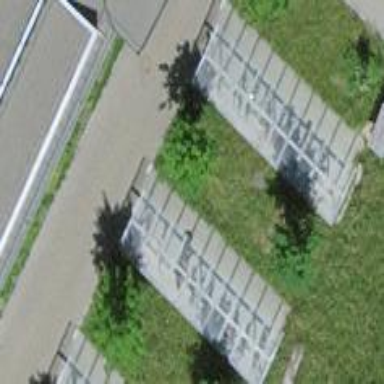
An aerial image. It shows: Bicycle parking amenity with glass roof. The parking area has racks for bicycles.